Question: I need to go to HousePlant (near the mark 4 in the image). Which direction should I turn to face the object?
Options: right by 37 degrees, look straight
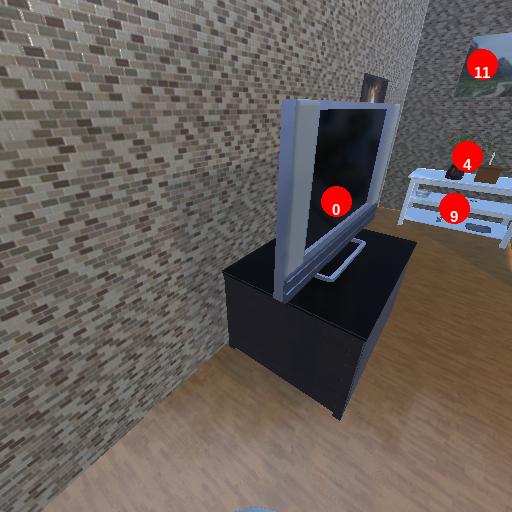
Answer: right by 37 degrees